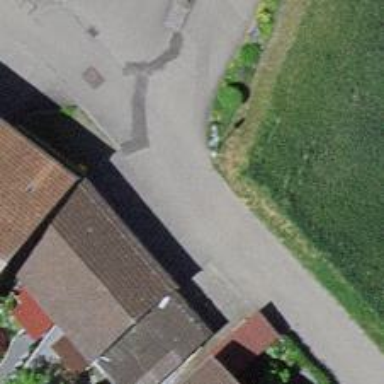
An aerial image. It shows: Residential road.